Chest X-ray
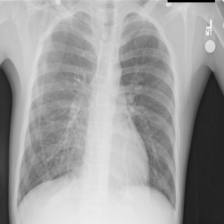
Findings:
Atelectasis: negative
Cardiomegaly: negative
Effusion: negative
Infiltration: positive
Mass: negative
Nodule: negative
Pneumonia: negative
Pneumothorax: negative
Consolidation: negative
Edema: negative
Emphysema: negative
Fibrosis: negative
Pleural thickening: negative
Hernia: negative